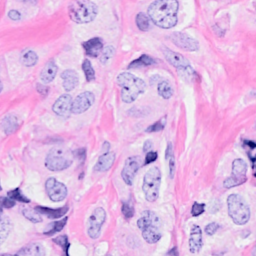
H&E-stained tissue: Breast